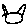
Label: cat